Current action and preconditions to check: trajectory_clear

Your task: For each precondition in the list above, predict whether it will hold at this action.

Consider the current scene as observed from the mobile robot's camera, and analyze the predicted future states of all dynamic agents (e.g., people, animals, vehicles, or any moving entities) within the NEXT SECOND.

IMPORTANT: Only answer "very likely" if you are absolutely certain—based on strong, clear evidence—that a dynamic agent will violate the precondition in the predicted future state. Do NOT answer "very likely" for unlikely, ambiguous, or low-probability risks.

Ask yourself for each precondition: Is there a high probability, with clear and convincing evidence, that the predicted future states of any dynamic agent will interfere with the predicted future state of the currently executing action within the NEXT SECOND, causing that precondition to fail?

Assess the risk level based on these predictions. Use "likely" or "very likely" if motions create a clear risk of interference.

Use "neutral" or "improbable" if agents are nearby but their predicted paths are clearly diverging or non-conflicting.

Failure Risk Categories: "very improbable", "improbable", "neutral", "likely", "very likely"

Answer Format: Output ONLY the probability_of_failure value from these categories: "very improbable", "improbable", "neutral", "likely", "very likely"

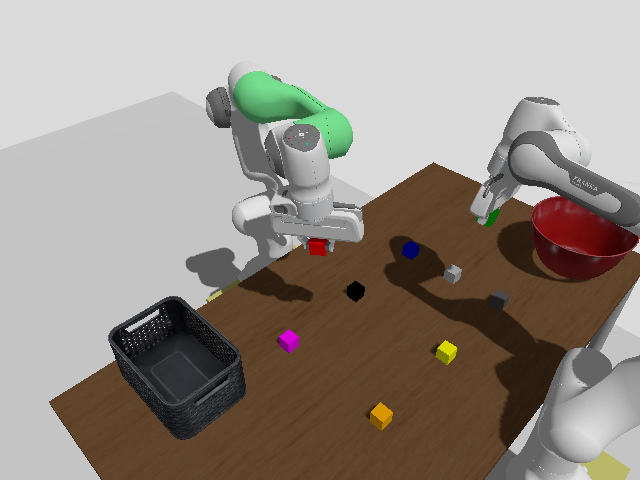

Answer: very improbable